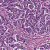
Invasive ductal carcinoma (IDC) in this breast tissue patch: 1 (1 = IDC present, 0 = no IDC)